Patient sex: F
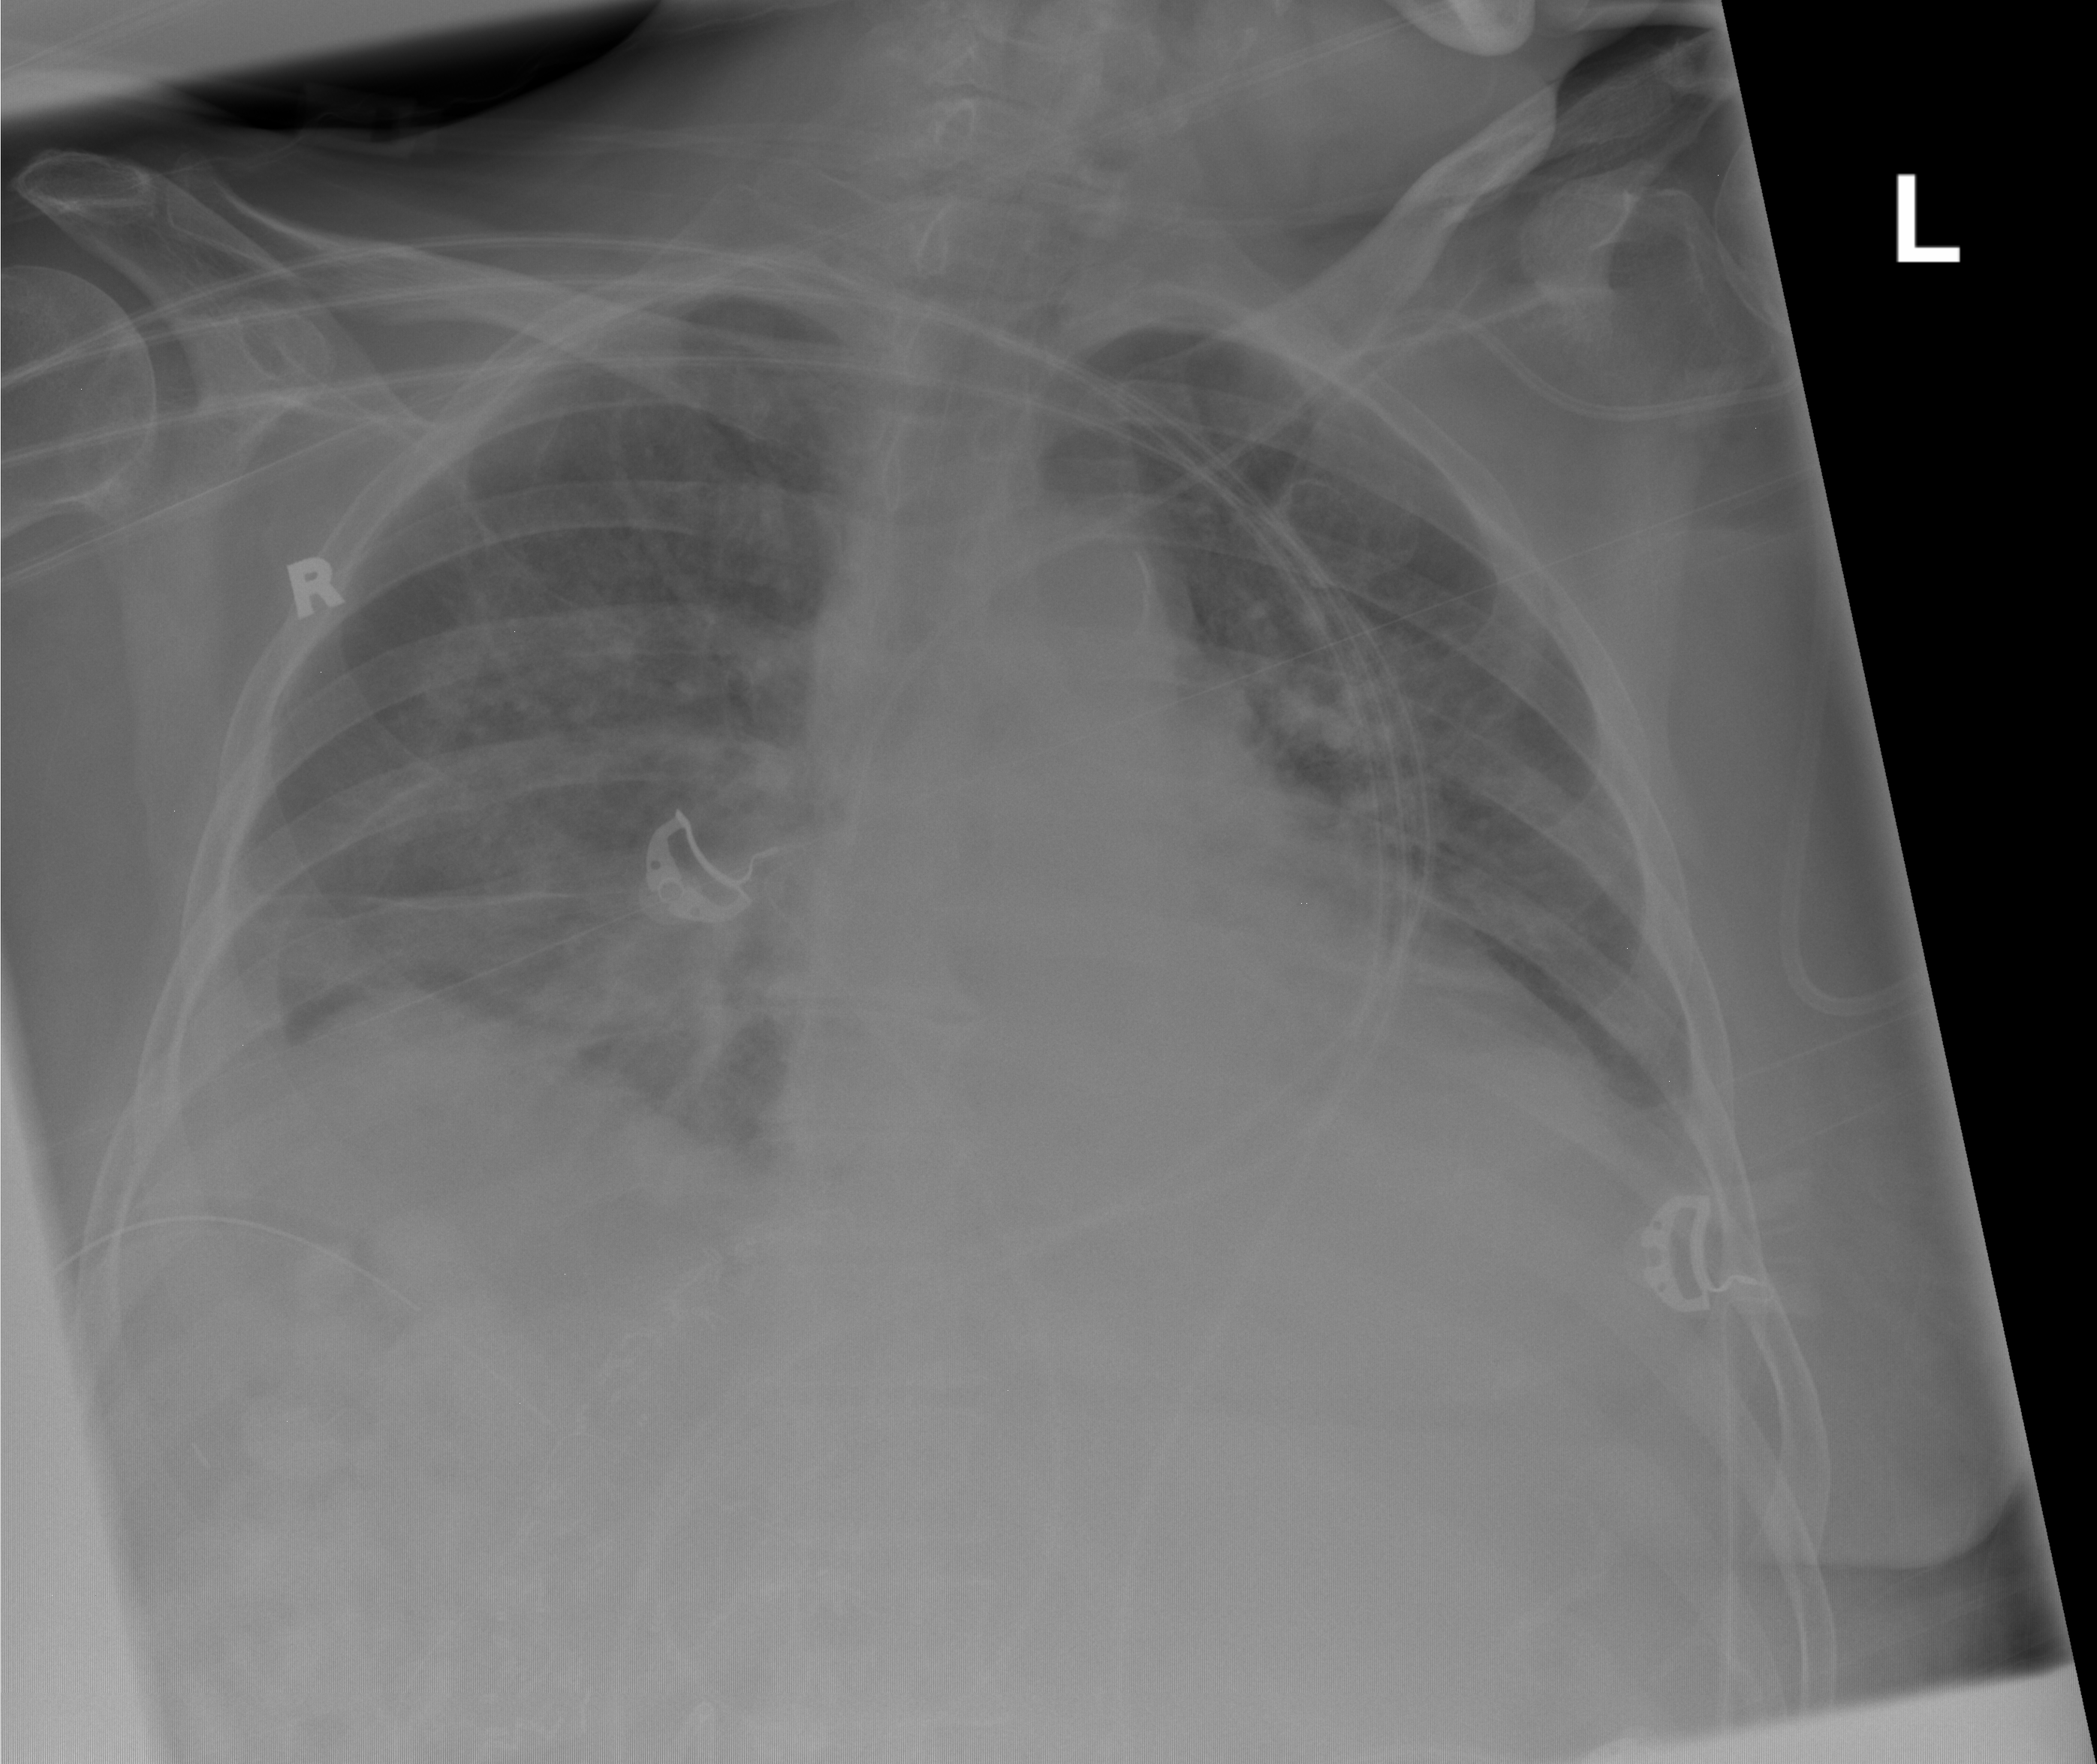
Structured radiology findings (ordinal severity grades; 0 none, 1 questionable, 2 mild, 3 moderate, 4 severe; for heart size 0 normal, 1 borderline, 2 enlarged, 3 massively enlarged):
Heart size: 2
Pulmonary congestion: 0
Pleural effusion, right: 2
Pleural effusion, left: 2
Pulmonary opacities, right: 2
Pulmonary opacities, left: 0
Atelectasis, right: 2
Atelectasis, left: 2